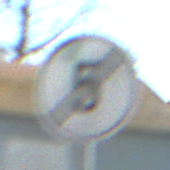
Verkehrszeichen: EndeGeschwindigkeit5
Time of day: MorningAfternoon
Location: Outdoor (Suburban)
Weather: Clear
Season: NotSpecified
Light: Natural